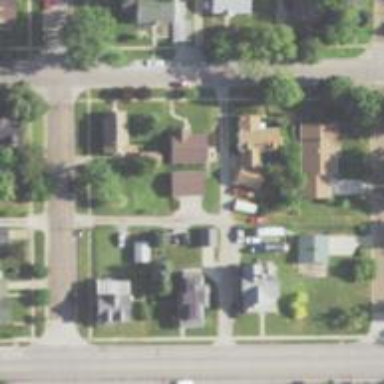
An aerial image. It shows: Alley classified as service road.